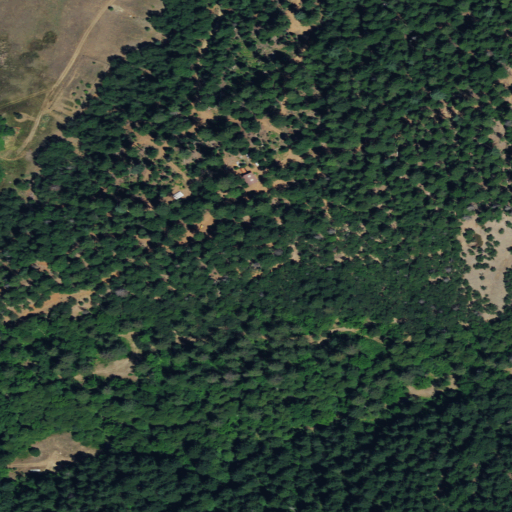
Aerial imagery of valley in California named Halls Gulch containing evergreen forest, shrub, grassland, and open development